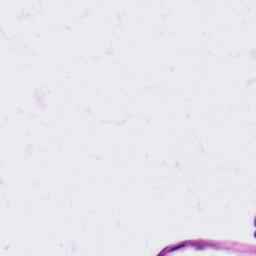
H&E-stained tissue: Lung